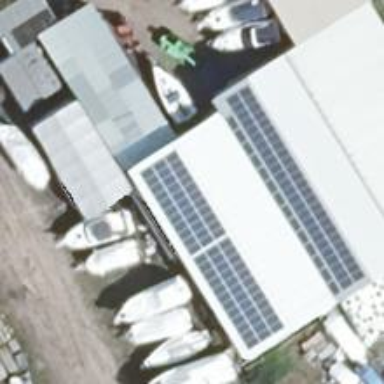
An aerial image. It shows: Small solar photovoltaic panel generator is producing electricity.